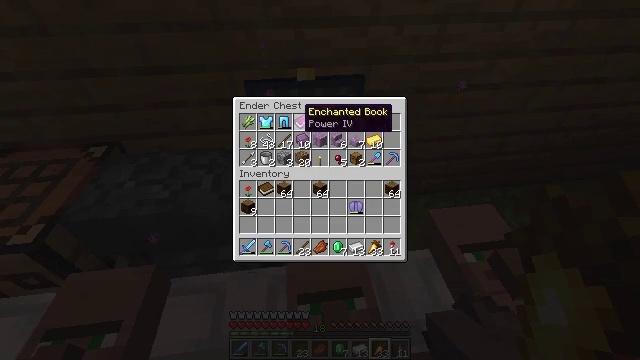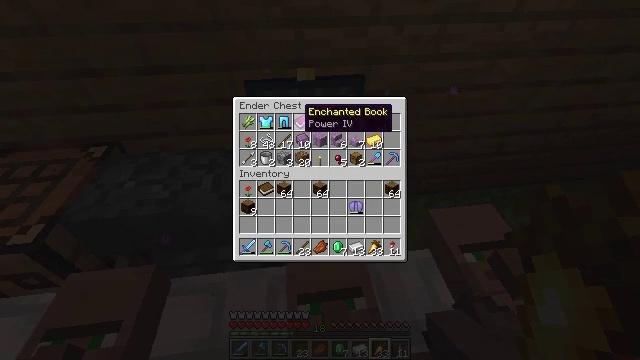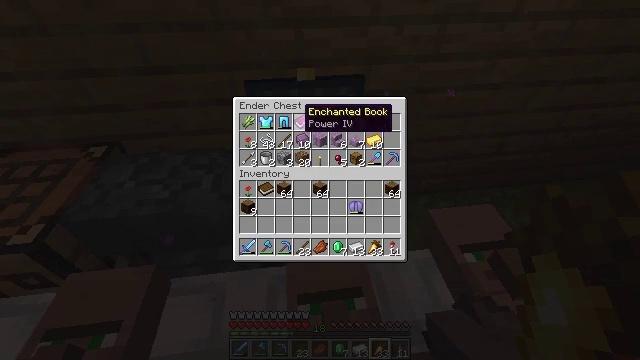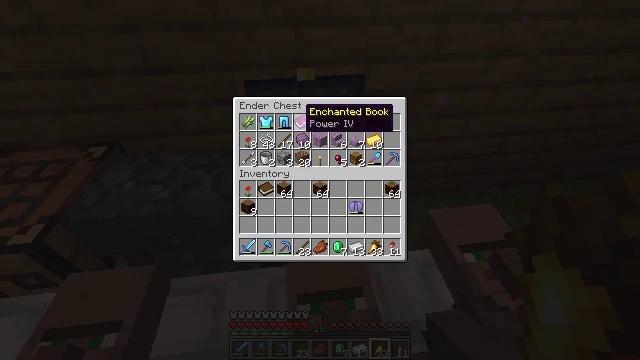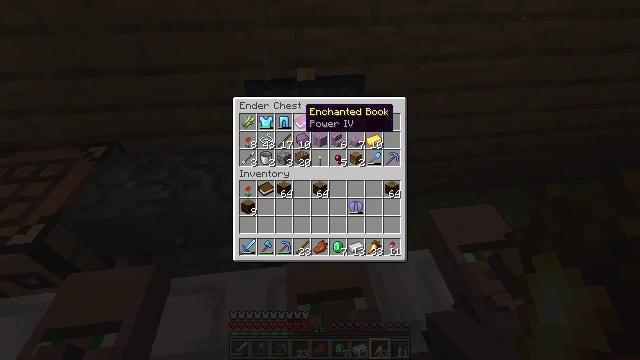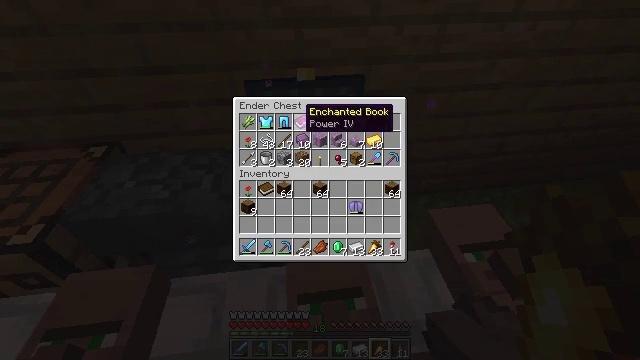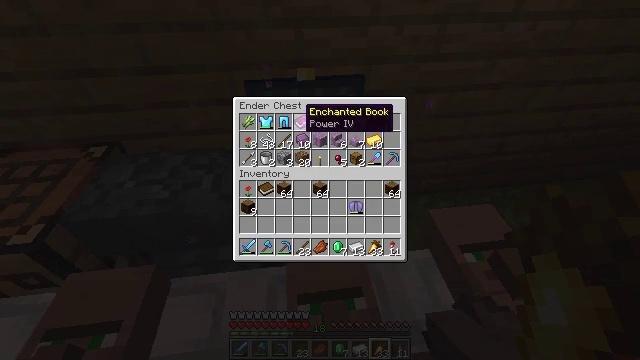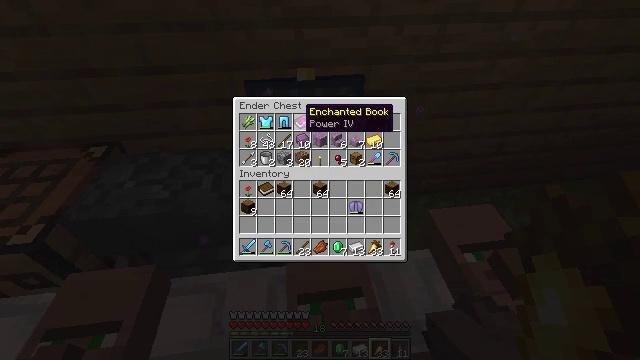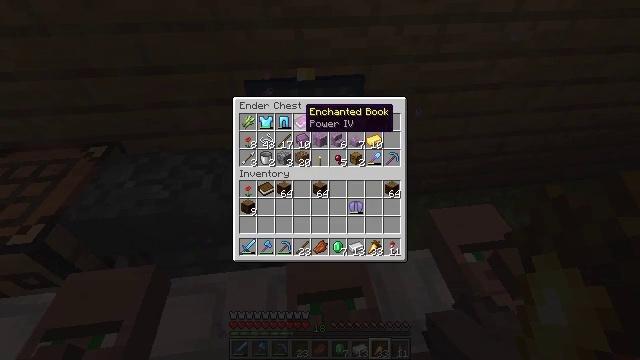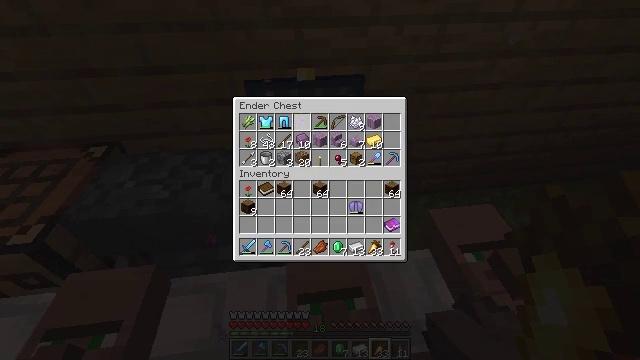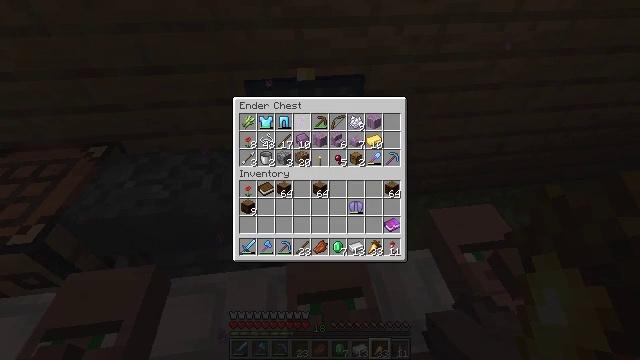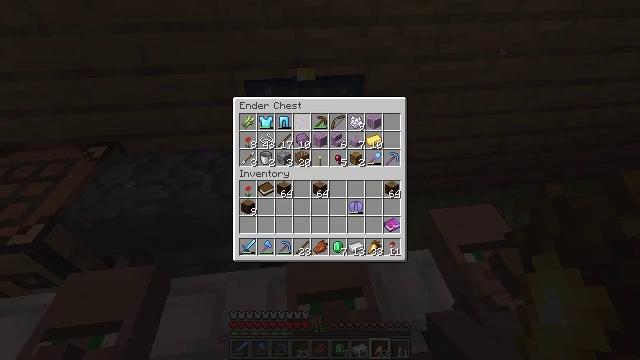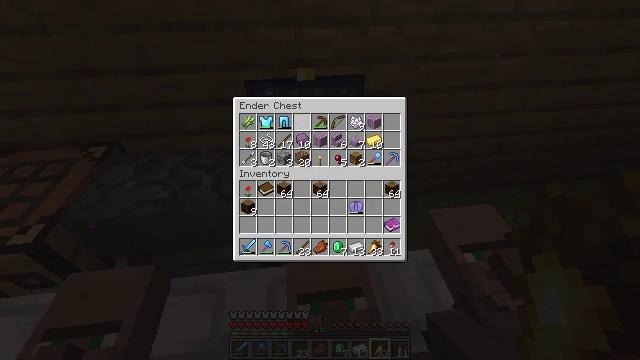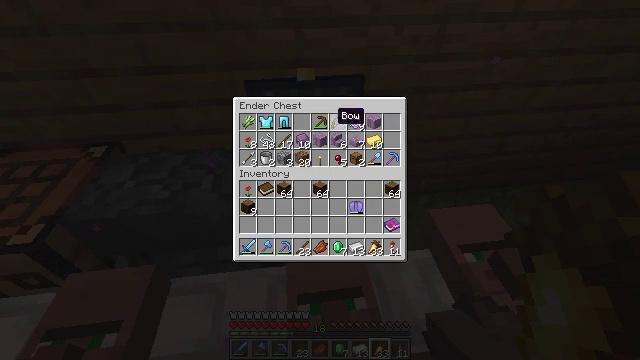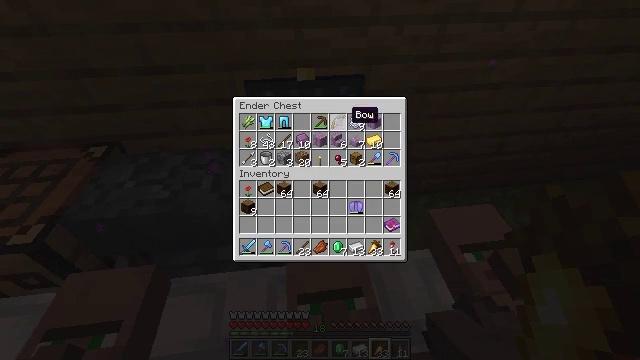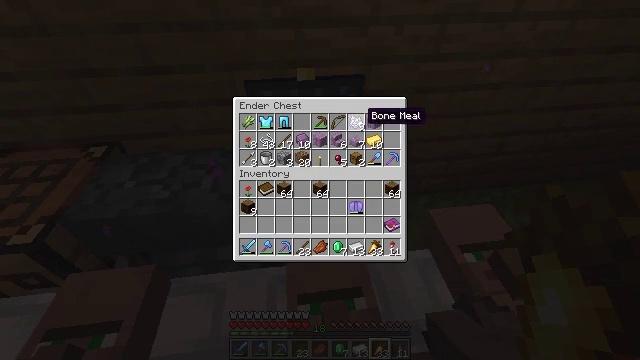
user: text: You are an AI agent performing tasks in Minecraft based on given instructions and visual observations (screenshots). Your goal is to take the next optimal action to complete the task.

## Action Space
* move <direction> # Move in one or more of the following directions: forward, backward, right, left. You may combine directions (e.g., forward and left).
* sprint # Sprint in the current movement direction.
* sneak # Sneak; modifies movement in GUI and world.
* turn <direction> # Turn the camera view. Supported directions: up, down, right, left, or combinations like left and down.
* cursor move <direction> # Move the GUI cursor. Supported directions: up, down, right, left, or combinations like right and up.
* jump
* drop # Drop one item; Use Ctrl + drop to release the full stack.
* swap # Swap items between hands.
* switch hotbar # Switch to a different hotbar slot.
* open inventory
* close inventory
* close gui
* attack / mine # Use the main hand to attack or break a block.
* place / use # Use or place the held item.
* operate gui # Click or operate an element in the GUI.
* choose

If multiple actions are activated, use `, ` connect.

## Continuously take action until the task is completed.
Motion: motion action
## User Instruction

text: Make arrows using the crafting table.
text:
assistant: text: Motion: sneak
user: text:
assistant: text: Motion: sneak
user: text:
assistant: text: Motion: sneak
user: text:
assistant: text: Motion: sneak
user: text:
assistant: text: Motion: sneak
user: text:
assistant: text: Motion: sneak
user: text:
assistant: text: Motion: sneak
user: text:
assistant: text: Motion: sneak
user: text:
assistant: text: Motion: sneak, operate gui
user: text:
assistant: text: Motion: sneak, operate gui
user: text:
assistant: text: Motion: operate gui
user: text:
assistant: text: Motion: cursor move right
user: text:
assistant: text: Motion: cursor move right
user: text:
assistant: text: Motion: cursor move right
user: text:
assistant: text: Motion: cursor move right
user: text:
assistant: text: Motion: no_op
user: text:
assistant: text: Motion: sneak
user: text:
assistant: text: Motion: sneak
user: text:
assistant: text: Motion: sneak
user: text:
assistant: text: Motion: sneak, cursor move left
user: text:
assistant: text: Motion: sneak
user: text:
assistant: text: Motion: sneak
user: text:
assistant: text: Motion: sneak
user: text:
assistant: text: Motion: sneak
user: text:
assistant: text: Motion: sneak
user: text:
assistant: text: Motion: sneak, operate gui
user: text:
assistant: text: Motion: sneak, operate gui
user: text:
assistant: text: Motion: sneak, operate gui
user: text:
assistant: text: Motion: sneak
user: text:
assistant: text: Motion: sneak